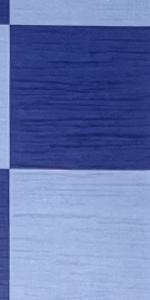
Label: Empty